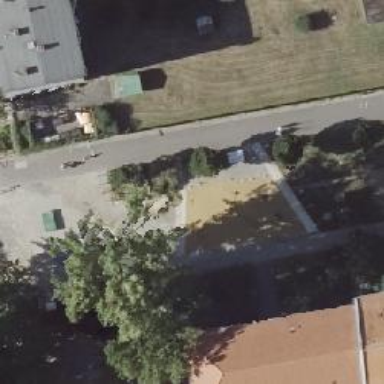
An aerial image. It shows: Playground is depicted in the image.